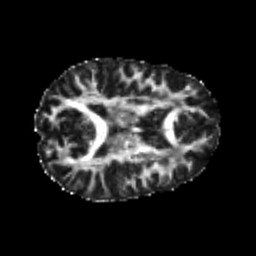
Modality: FA
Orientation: axial
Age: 24
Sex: female
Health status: healthy
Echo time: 0.074 s